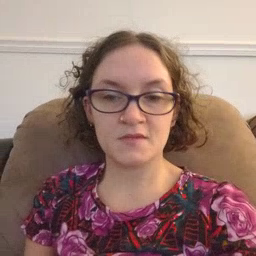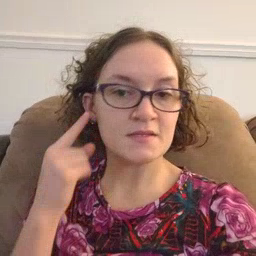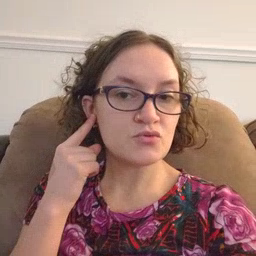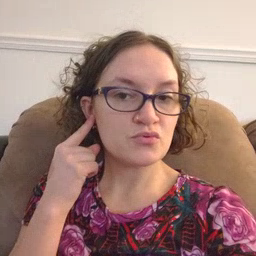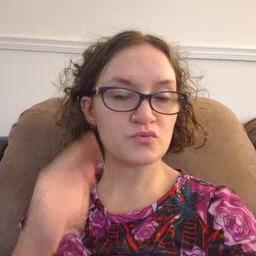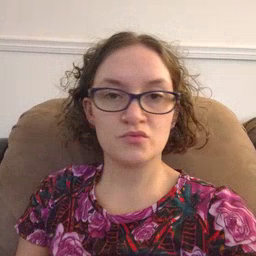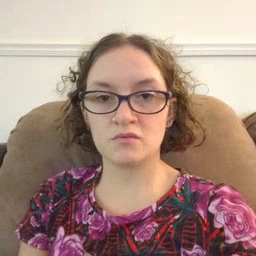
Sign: ear